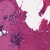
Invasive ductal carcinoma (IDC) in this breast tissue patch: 0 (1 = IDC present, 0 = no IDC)